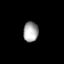
Tissue: lung
Cell type: Others
Senescence score: 0.2426
Nuclear area (px): 292
Mean DAPI intensity: 167.582